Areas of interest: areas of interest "Yanta Toll Station (G3002 Xi'an Ring Expressway entrance towards Xigaoxin direction)"
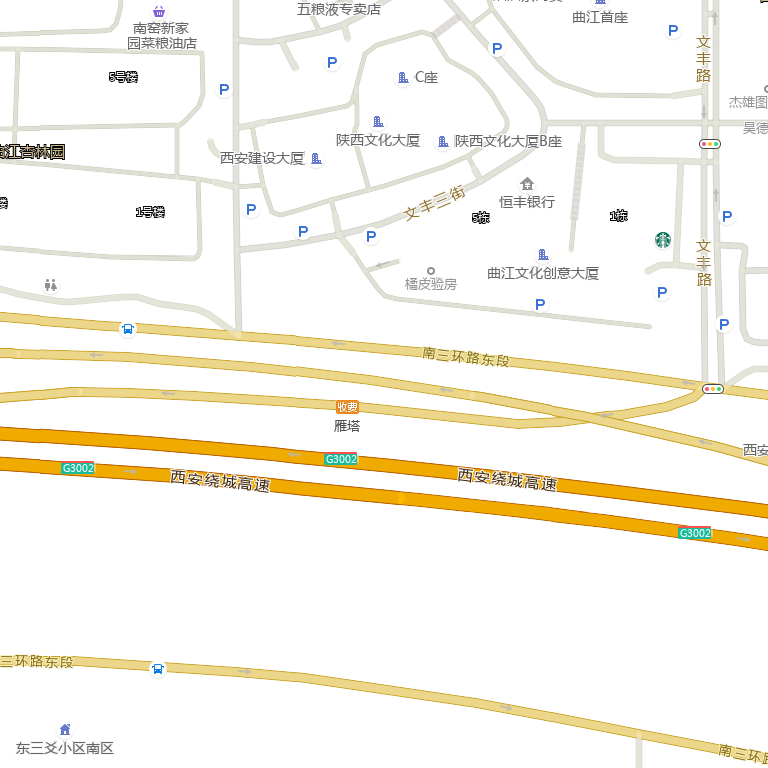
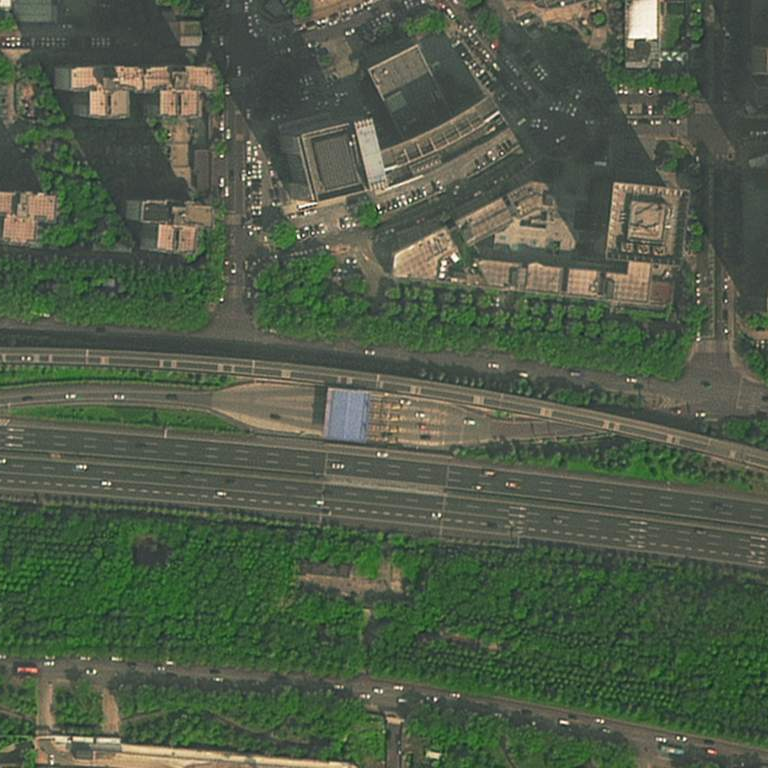